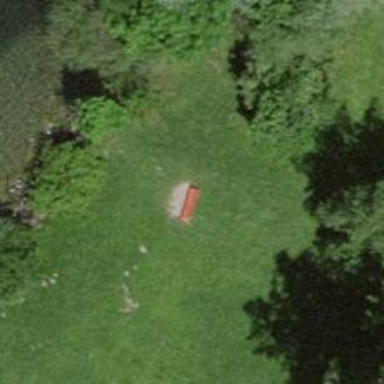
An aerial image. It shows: Red bench.